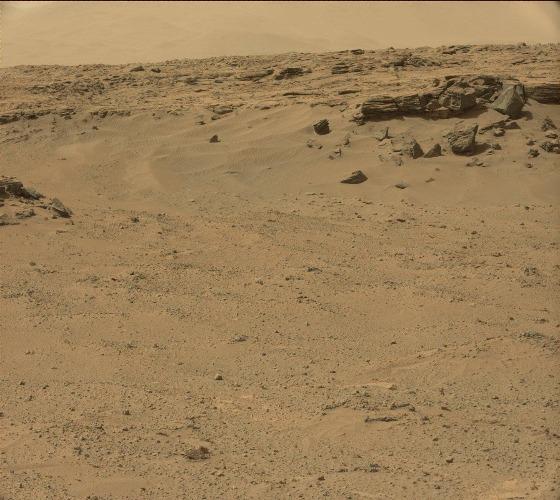
Terrain classes present: Bedrock, Gravel / Sand / Soil, Rock, Shadow, Sky / Distant Mountains